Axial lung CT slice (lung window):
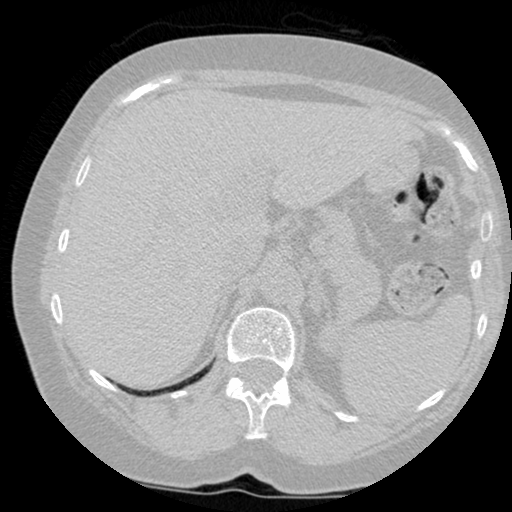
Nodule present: no